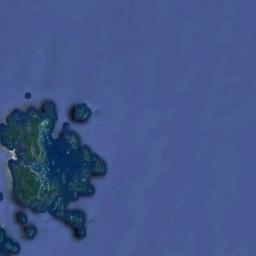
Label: island